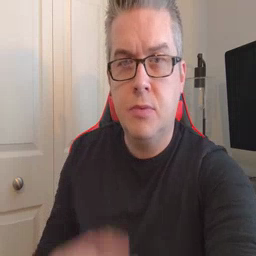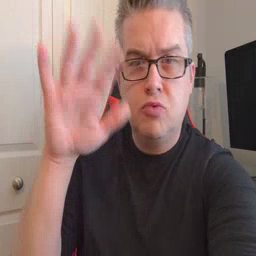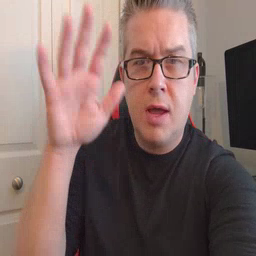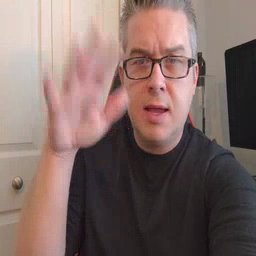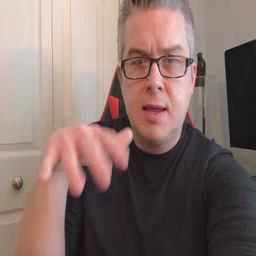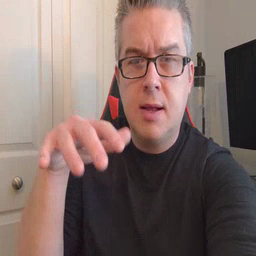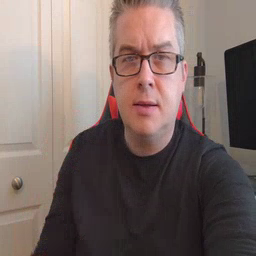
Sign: rain